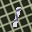
Label: 1